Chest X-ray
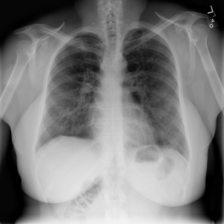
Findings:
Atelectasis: negative
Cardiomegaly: negative
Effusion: negative
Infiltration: negative
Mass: negative
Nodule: negative
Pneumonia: negative
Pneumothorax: negative
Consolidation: negative
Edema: negative
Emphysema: negative
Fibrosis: negative
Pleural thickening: negative
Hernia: negative